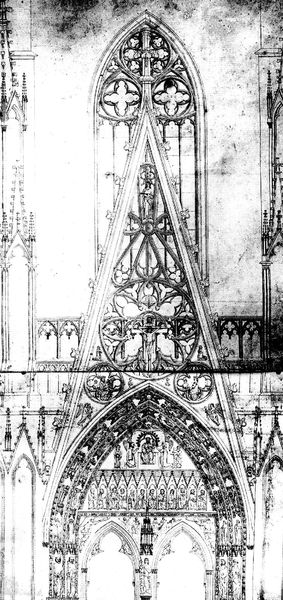
Titel: Ehemalige Liebfrauenkirche Mainz
Standort: Mainz (EU - D - RP)
Schlagwörter: dunkel, fenster, laterne, licht, skizze, säule, zeichnung, alt, architektur, stein, bild, kirche, gotik, kontrast, kreis, rund, bogen, fassade, studie, giebel, rundbogen, untergang, geländer, unscharf, eingang, kreuz, rundfenster, dom, druck, entwurf, münster, altar, architrav, kathedrale, portal, kreuze, gotisch, rosette, spitzbogen, christus, jesus, plan, heilige, gothik, bauwerk, locht, domkirche